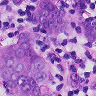
Metastatic tissue present: yes